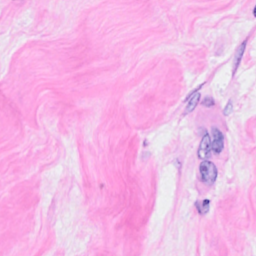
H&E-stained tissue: Breast